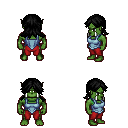
a pixel art fantasy rpg character, male body template, orc, green skin, blue vest, red pants, black loose hair, four views (front, back, left, right), 2x2 character sprite sheet, small pixel art, hard edges, no anti-aliasing